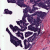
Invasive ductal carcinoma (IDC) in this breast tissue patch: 0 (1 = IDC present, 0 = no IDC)